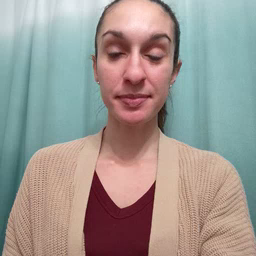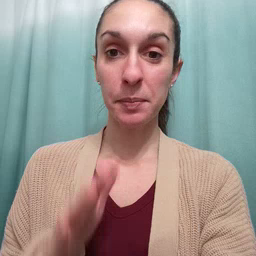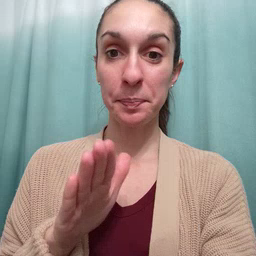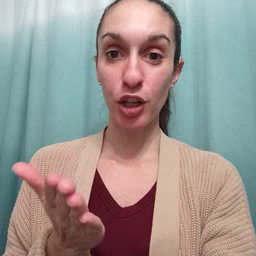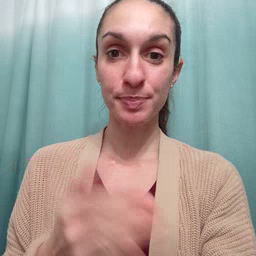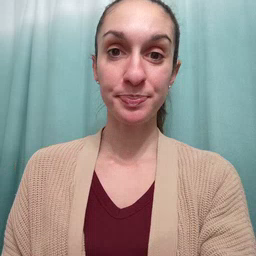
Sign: book